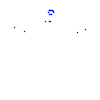
Particle: proton